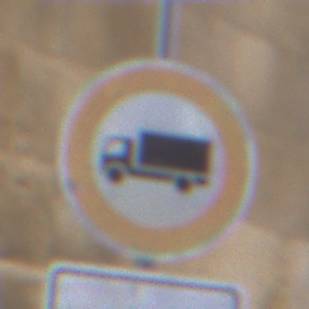
Verkehrszeichen: VerbotFuerKraftfahrzeugeUeberDreiKommaFuenfTonnen
Zusatzzeichen unten: ZeitangabenMitBeschraenkungAufWochentage1
Umgebung: Outdoor, Urban
Tageszeit: Midday
Wetter: Overcast
Licht: Natural
Jahreszeit: NotSpecified
Kontrast: LowContrast